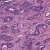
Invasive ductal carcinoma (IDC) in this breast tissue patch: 1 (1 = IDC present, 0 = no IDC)